This continuous-wavelet-transform scalogram was computed from a bearing vibration snapshot. Determine the bearing's health state. Answer with exactly one of: normal, inner_race, outer_race, ball.
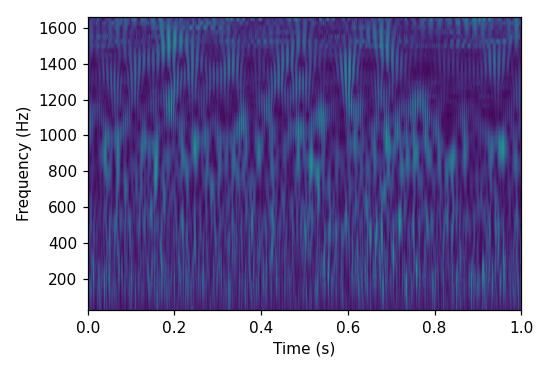
Answer: inner_race